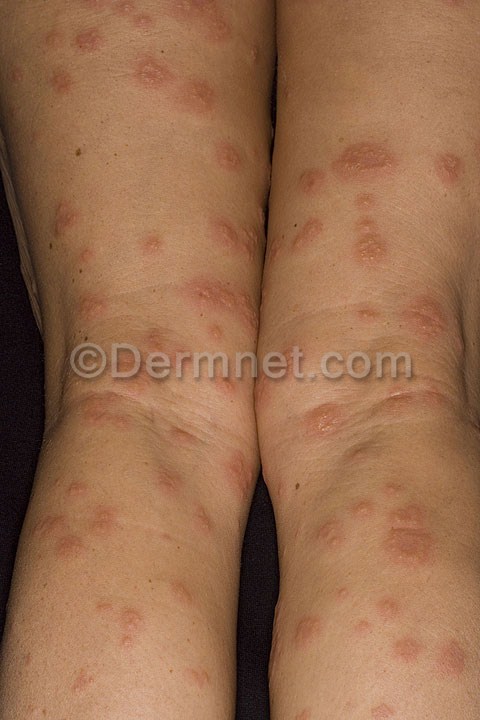
Disease: Vasculitis Photos